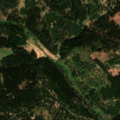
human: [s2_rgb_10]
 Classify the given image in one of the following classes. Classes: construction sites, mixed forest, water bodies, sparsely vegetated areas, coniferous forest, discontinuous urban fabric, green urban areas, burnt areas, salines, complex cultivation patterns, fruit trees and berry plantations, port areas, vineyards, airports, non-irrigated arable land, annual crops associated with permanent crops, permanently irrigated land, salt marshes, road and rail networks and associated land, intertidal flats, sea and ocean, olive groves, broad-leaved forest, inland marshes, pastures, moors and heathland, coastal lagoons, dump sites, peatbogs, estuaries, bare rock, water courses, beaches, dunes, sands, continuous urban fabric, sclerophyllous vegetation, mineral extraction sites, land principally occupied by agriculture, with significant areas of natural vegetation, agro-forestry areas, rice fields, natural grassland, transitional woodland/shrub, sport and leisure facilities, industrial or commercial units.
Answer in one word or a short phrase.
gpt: non-irrigated arable land, land principally occupied by agriculture, with significant areas of natural vegetation, coniferous forest, mixed forest